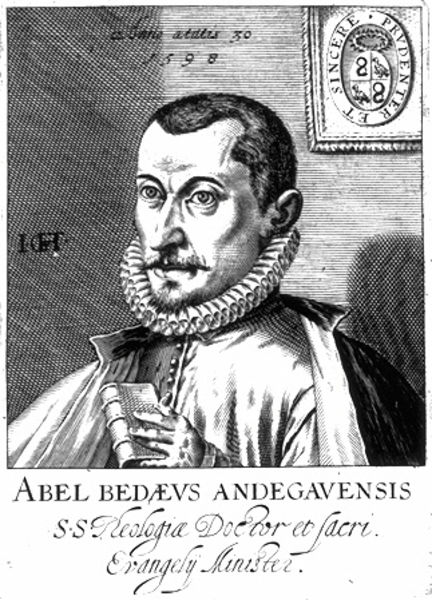
Titel: Bildnis des Abel Bède
Künstler: Jacques Granthomme
Institution: (Seriendruck)
Schlagwörter: dunkel, hand, kopf, mann, schatten, umhang, weiß, sitzen, finger, hell, licht, mund, nase, ohr, profil, schwarz, stirn, zeichnung, blick, bart, jung, schnurrbart, wand, augen, barock, falten, kragen, rahmen, bild, bildnis, halskrause, portrait, porträt, signatur, haare, mantel, augenbrauen, kinn, lippen, ohren, oval, rund, schrift, wangen, grafik, graphik, klein, rand, schnäuzer, inschrift, streng, überwurf, knöpfe, name, deckel, buch, religion, druck, initialen, monogramm, schraffur, schraffuren, stich, schwarzweiß, text, augenringe, krause, spitzbart, einband, umschlag, wappen, wangenknochen, zahl, brief, gelehrter, medaille, kupferstich, doktor, bund, mediziner, lateinisch, straffur, italiener, spanier, ckig, theologe, mud, theologie, abel, rande, gehimratsecken, schtraffur, umjang, 16. jahrhundert, 1598